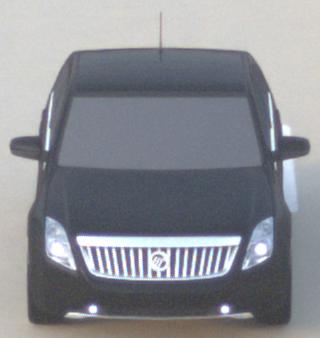
Make: Mercury
Model: Milan
Detailed model: -
Model produced from: 2009
Model produced until: 2010
Doors: 4
Color: black
Road condition: dry road
Daytime: sunrise or sunset
Contrast: low contrast